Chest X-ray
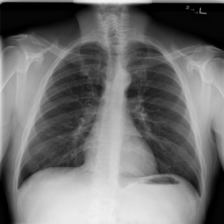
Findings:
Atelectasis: negative
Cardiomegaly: negative
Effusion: negative
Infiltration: negative
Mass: negative
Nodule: negative
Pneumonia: negative
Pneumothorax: negative
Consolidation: negative
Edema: negative
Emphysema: negative
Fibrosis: negative
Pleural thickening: negative
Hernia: negative